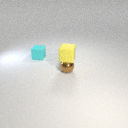
small yellow rubber cube above small brown metal sphere